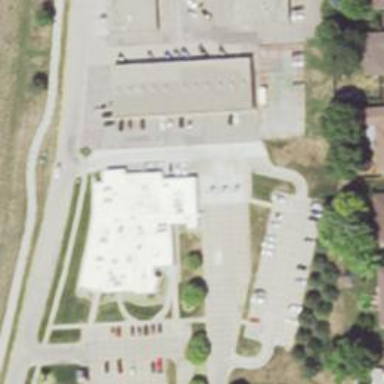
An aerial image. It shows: Clinic.